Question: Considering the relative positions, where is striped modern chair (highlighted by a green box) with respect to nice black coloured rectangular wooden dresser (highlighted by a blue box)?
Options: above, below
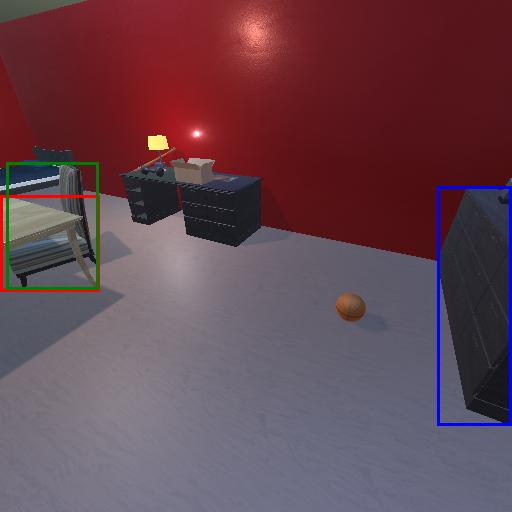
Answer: above